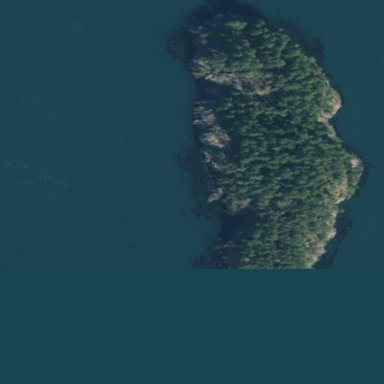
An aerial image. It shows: Islet along the natural coastline.